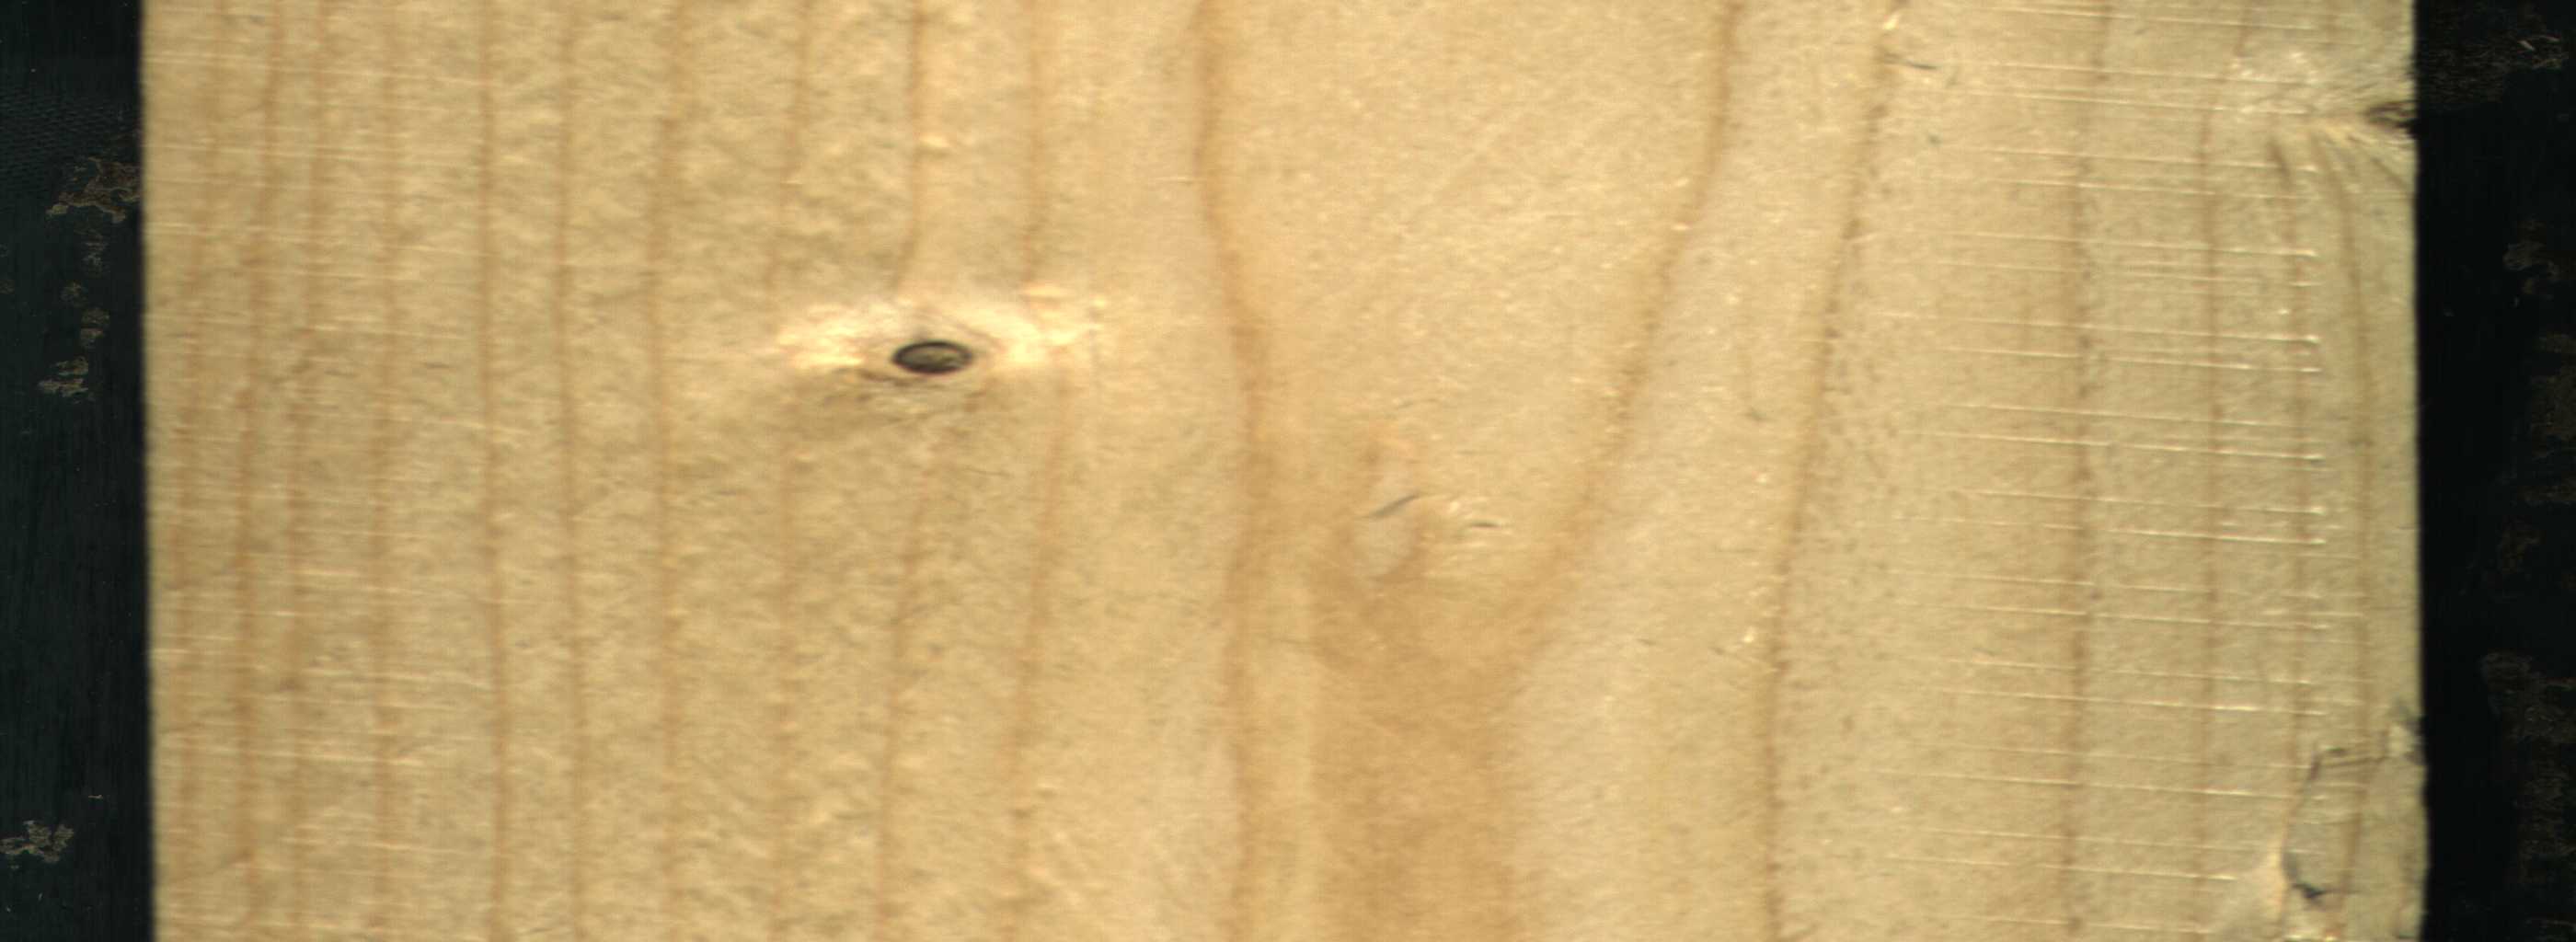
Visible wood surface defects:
Dead_Knot